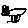
Label: cat